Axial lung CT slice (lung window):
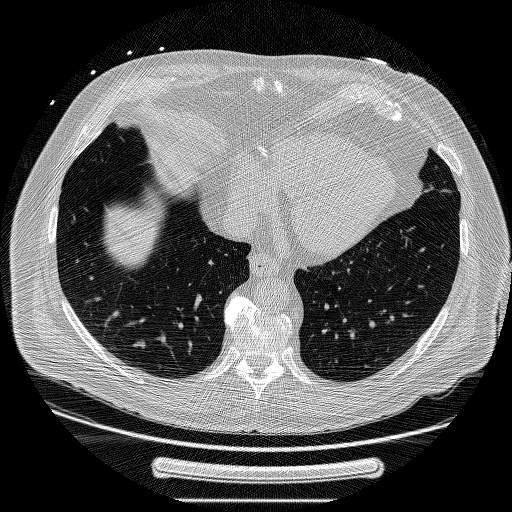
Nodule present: no